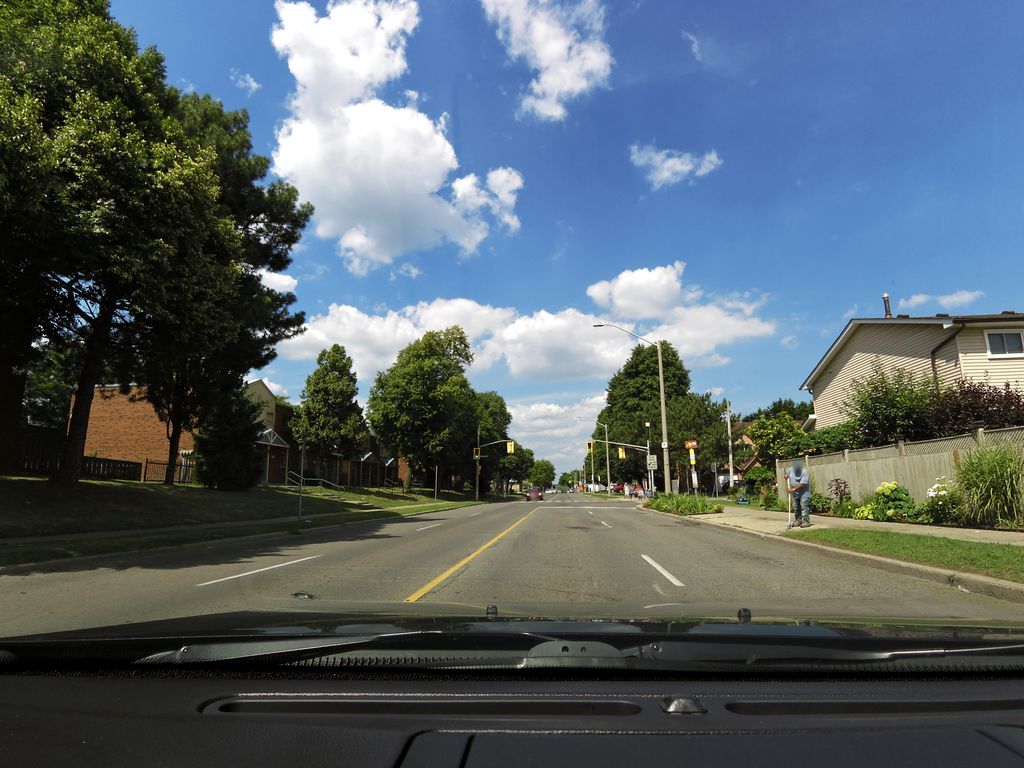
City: hamilton